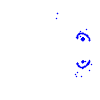
Particle: proton